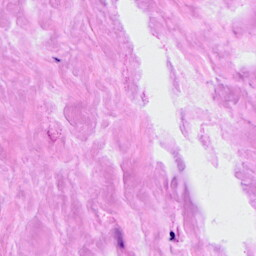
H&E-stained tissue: Breast